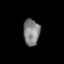
Tissue: prostate
Cell type: T cells
Senescence score: 0.6857
Nuclear area (px): 427
Mean DAPI intensity: 129.445